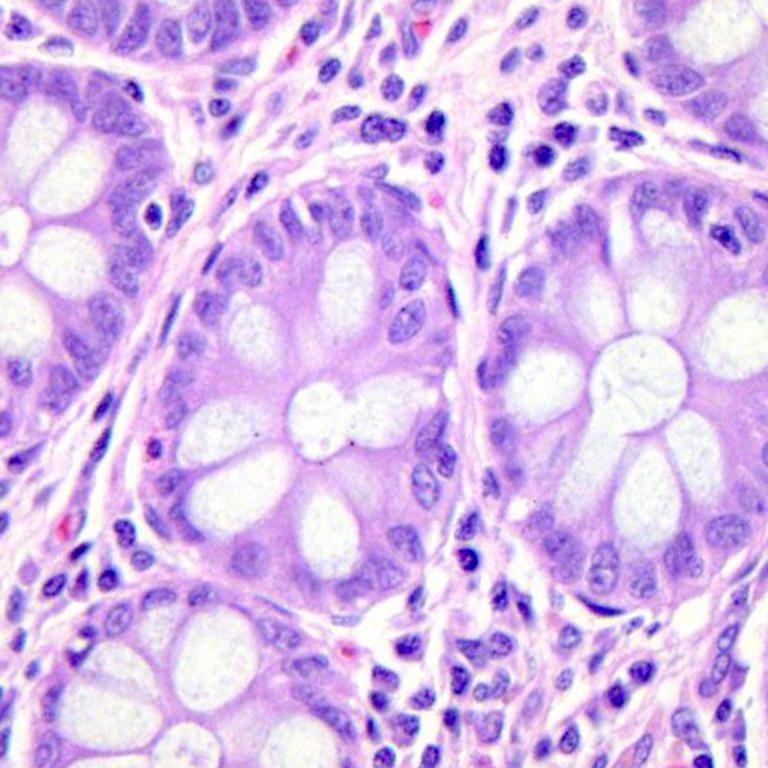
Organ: colon
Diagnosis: benign